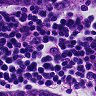
Metastatic tissue present: no